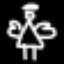
Label: angel